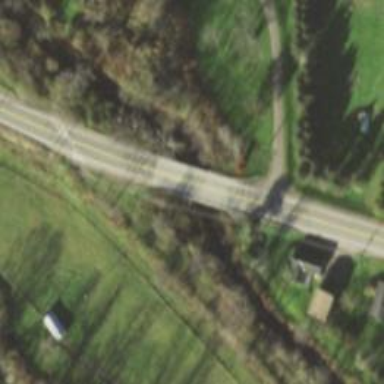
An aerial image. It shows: Primary highway bridge with asphalt surface.